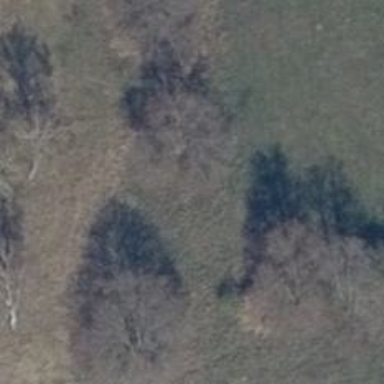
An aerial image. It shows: Row of trees in natural setting.